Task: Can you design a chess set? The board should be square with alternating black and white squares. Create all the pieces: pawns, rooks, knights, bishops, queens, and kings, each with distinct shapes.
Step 4161:
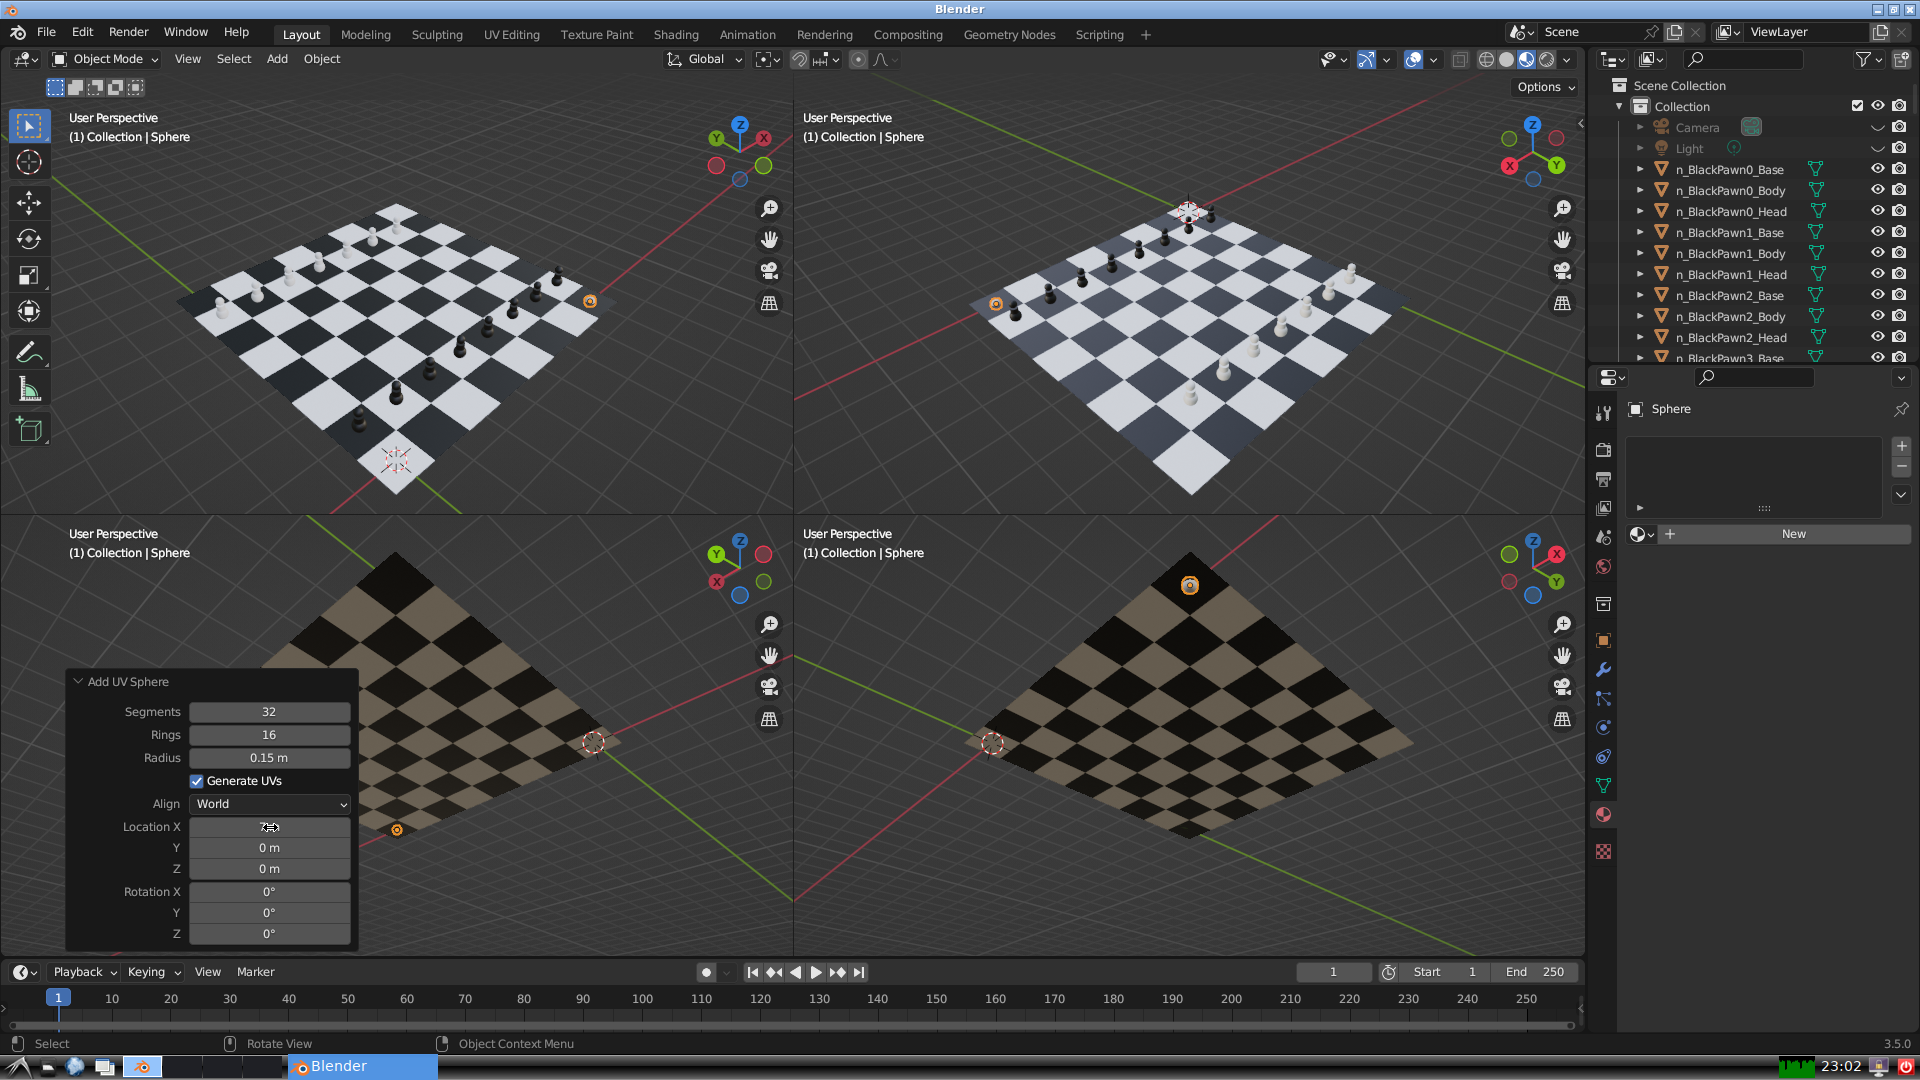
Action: {"mouse_move": [270, 849]}